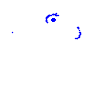
Particle: kaon